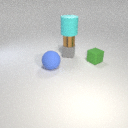
small green rubber cube in front of small gray rubber cube